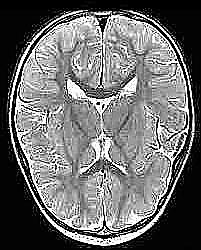
Label: notumor